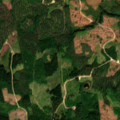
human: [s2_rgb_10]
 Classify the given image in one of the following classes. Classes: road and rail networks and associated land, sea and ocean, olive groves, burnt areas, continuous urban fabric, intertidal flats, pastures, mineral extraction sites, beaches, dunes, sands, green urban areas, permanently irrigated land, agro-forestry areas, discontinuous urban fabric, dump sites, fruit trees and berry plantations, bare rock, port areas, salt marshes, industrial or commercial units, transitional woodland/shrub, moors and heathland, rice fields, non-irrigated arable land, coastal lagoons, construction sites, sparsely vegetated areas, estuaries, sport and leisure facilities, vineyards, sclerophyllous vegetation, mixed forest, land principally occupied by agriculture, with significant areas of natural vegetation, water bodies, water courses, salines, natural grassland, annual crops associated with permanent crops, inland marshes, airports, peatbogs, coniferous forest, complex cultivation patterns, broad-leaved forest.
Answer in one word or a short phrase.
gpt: broad-leaved forest, coniferous forest, mixed forest